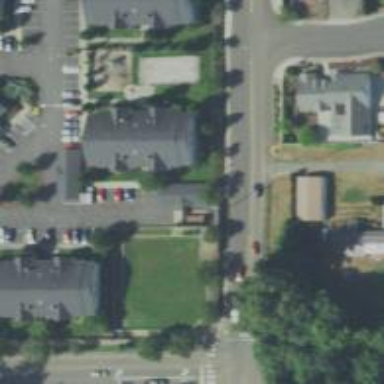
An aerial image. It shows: Tertiary road with sidewalk on the left.